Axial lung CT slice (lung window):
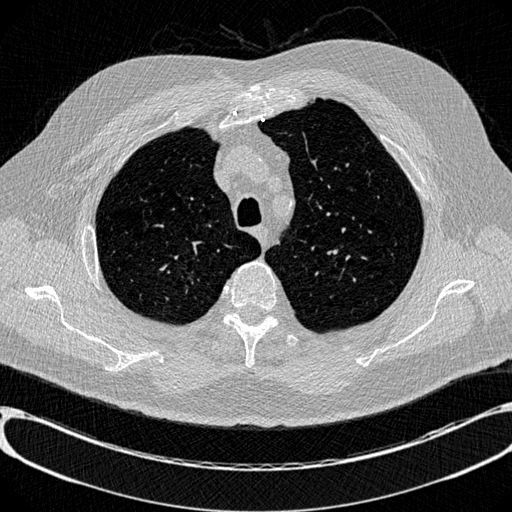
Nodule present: no